Interaction volume radius: 10 \u00c5
Interaction volume height: 10 \u00c5
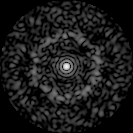
Disorder parameter: 0.8506